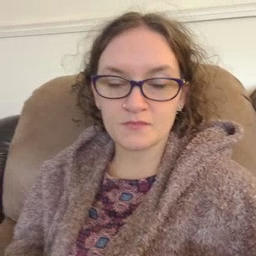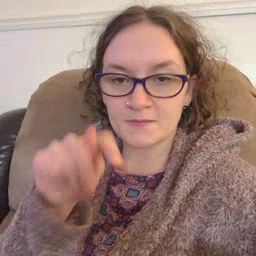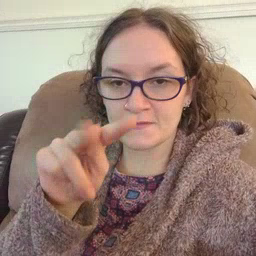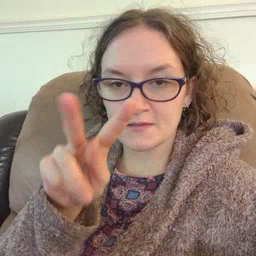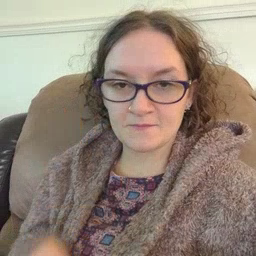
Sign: TV